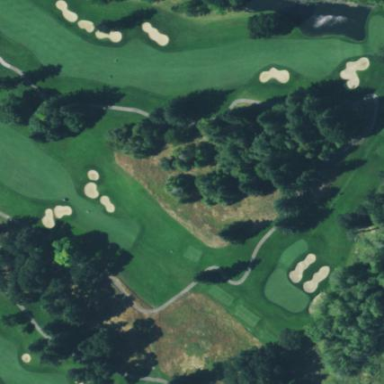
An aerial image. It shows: Area of rough grass used for golf.